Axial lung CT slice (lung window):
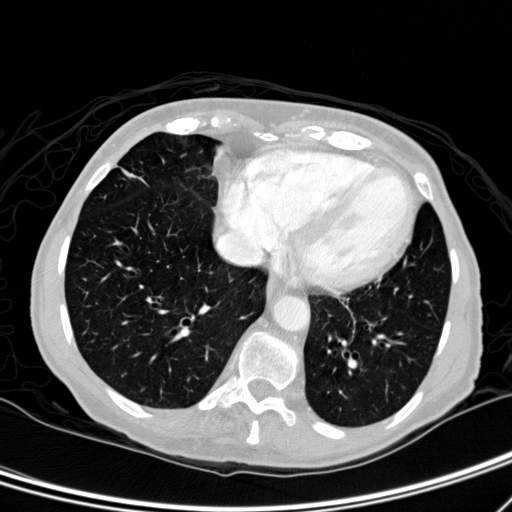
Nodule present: no